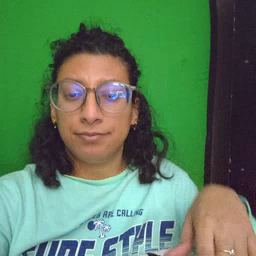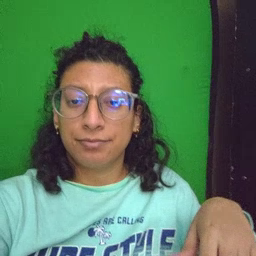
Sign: night